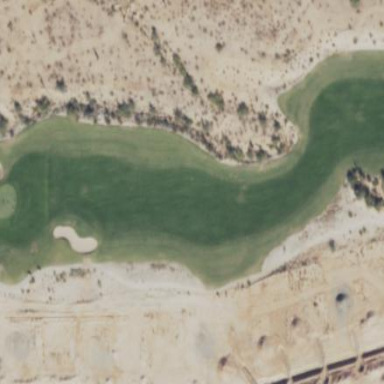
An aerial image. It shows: Area of rough grass used for golf.